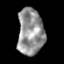
Tissue: skin
Cell type: Epithelial cells
Senescence score: 0.2718
Nuclear area (px): 1184
Mean DAPI intensity: 148.204